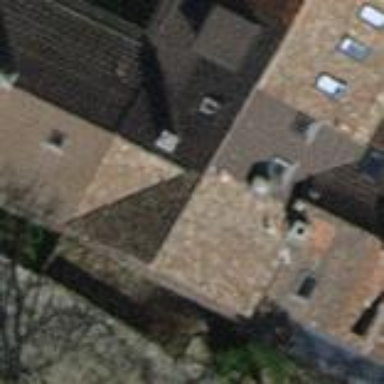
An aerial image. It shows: Gabled house with tiled roof.